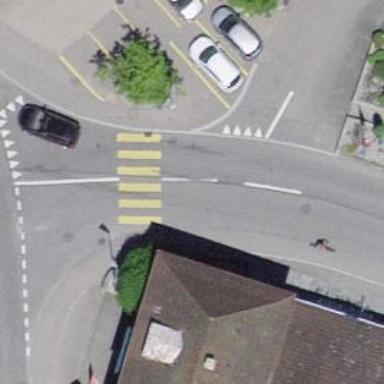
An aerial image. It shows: Zebra crossing on the road.